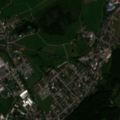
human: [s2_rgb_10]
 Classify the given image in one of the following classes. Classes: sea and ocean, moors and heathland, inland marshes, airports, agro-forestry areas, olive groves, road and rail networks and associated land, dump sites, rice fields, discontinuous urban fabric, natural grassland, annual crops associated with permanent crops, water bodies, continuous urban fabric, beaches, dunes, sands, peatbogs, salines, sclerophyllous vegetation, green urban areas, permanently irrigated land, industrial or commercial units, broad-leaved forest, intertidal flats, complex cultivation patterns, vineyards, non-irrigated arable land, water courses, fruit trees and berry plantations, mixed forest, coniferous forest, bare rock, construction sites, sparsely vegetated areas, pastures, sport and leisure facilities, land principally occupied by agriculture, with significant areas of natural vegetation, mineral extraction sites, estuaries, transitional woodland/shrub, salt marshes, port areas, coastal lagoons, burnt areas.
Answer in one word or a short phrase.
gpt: discontinuous urban fabric, industrial or commercial units, pastures, complex cultivation patterns, broad-leaved forest